Interaction volume radius: 10 \u00c5
Interaction volume height: 20 \u00c5
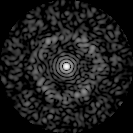
Disorder parameter: 0.7844